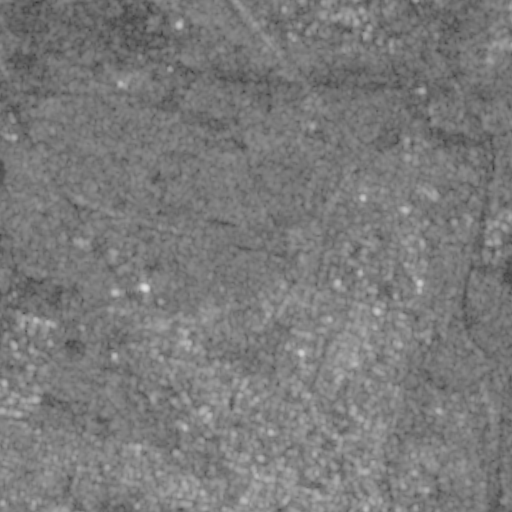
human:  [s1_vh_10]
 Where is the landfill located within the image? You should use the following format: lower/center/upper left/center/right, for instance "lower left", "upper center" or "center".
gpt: The landfill is located in the upper left of the image.
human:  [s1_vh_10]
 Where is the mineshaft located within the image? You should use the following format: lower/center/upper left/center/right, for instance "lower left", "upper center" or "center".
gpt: The mineshaft is located in the center right of the image.
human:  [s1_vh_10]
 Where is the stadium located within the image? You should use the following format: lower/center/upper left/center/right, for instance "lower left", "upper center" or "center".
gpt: The stadium is located in the center left of the image.
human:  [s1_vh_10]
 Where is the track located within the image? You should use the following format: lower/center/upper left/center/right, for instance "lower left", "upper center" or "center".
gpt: The track is located in the center right of the image.
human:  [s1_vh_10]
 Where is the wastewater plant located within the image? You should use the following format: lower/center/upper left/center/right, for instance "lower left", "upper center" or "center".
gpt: The wastewater plant is located in the upper center of the image.
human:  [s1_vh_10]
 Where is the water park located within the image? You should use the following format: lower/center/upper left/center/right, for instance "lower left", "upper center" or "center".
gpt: The water park is located in the lower left of the image.
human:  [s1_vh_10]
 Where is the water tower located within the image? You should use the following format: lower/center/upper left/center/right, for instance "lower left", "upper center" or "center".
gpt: The water tower is located in the center right of the image.
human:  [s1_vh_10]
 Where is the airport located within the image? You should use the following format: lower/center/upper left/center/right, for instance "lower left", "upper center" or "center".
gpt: There is no airport in the image.

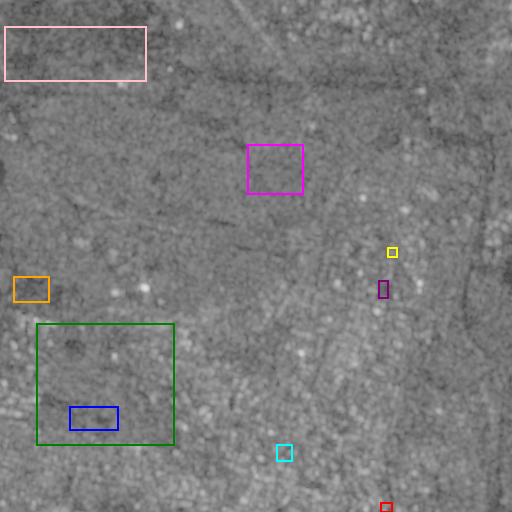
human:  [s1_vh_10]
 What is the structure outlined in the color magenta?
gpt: The structure outlined in magenta is a crop field.
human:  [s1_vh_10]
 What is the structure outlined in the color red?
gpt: The structure outlined in red is a gas station.
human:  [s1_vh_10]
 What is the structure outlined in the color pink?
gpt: The structure outlined in pink is a landfill.
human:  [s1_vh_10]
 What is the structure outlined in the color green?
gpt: The structure outlined in green is a park.
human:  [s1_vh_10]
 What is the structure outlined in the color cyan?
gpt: The structure outlined in cyan is a parking lot.
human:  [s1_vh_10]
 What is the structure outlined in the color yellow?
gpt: The structure outlined in yellow is a power substation.
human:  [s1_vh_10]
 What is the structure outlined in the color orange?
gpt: The structure outlined in orange is a stadium.
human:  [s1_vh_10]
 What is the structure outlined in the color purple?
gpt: The structure outlined in purple is a track.
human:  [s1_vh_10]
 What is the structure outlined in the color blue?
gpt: The structure outlined in blue is a water park.